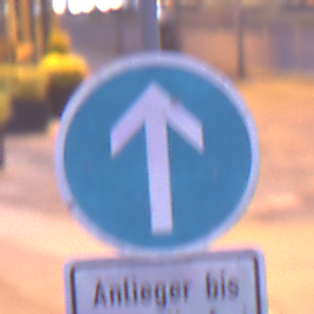
Verkehrszeichen: VorgeschriebeneFahrtrichtungGeradeaus
Zusatzzeichen unten: SonstigeFahrzeugePersonengruppenFrei3
Umgebung: Outdoor, Urban
Tageszeit: Night
Wetter: PartlyCloudy
Licht: Artificial
Jahreszeit: NotSpecified
Kontrast: HighContrast